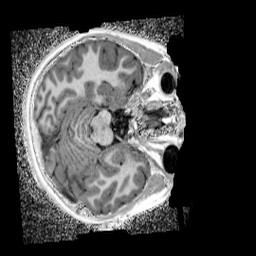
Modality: UNIT1_denoised
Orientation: axial
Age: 11
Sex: female
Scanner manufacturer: siemens
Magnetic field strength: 3 T
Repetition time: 4 s
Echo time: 0.00299 s